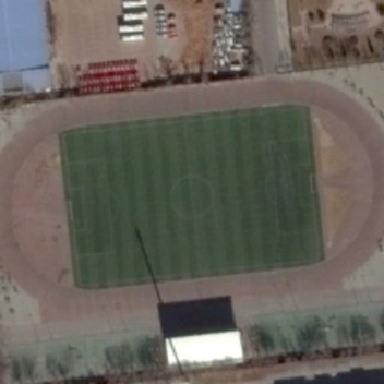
The playground is near wild birds and trees .